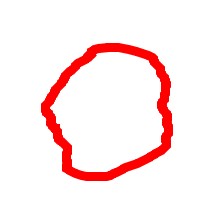
Shape: circle